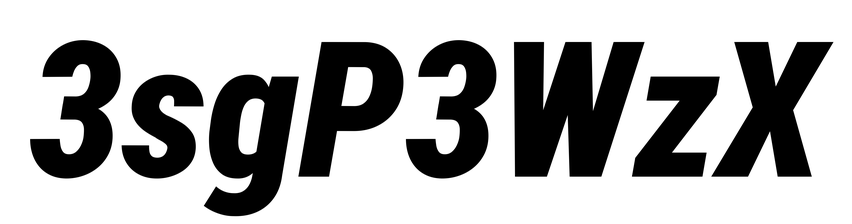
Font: Roboto-Italic_Condensed_Black_Italic